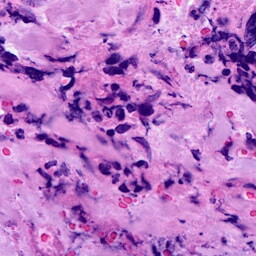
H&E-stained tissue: Breast